Interaction volume radius: 10 \u00c5
Interaction volume height: 25 \u00c5
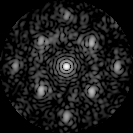
Disorder parameter: 0.4316